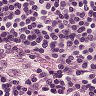
Metastatic tissue present: no